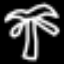
Label: palm tree